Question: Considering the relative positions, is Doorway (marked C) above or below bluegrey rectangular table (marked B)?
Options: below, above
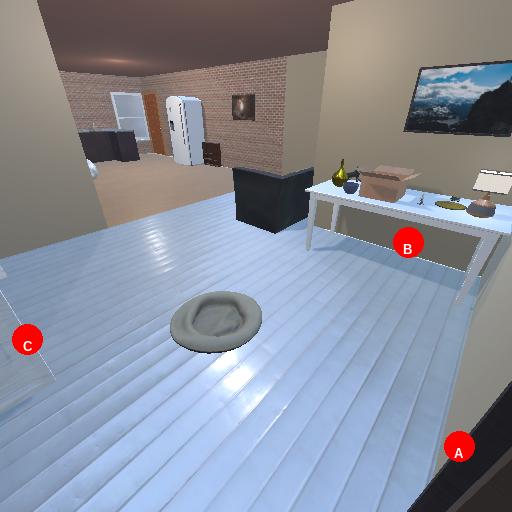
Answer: below